Question: I have a 1000x1000 grid with a fixed point (p1) in the centre and a variable point (p2). How can I calculate, in degrees, the angle indicated in red? The vertical blue line will always be fixed as 0 degrees.

Many thanks in advance.
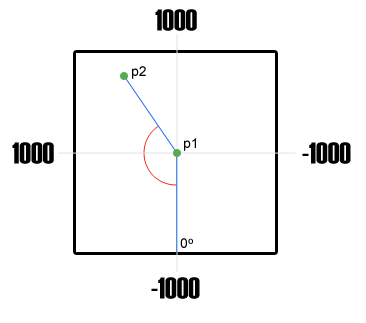
Answer: 'arctan(p2.y/p2.x) + 90' works for the upper-left quadrant. Depending on how you want to calculate the other quadrants you can either use the same formula or use the inverse as 'abs(result - 180)'